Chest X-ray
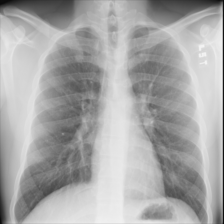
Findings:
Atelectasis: negative
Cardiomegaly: negative
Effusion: negative
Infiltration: negative
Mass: negative
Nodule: negative
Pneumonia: negative
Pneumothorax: negative
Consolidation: negative
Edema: negative
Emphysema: negative
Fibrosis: negative
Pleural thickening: negative
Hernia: negative